Question: Is there any way to add locally stored (in a file) 'TVirtualStringTree' to another as a subtree under a specific node?

In the example, I used the 'TTreeView' for the sake of speed, but I need to use the 'TVirtualStringTree'. I tried to find something about this method.
'''
{ TBaseVirtualTree.AddFromStream Method
Adds the content from the given stream to the given node. }
procedure AddFromStream(Stream: TStream; TargetNode: PVirtualNode);
{ Description
AddFromStream restores the subtree stored in Stream and adds it to
TargetNode. The content of the stream must have been saved previously with
SaveToStream. }
'''
Which is perfect for the situation, because i need to add a previously saved tree to a specific node (the selected one in the example). But I can't find anything on the web about it or an example of it in action. So how can I restore a saved tree (all of its contents) as a subtree under the selected node?
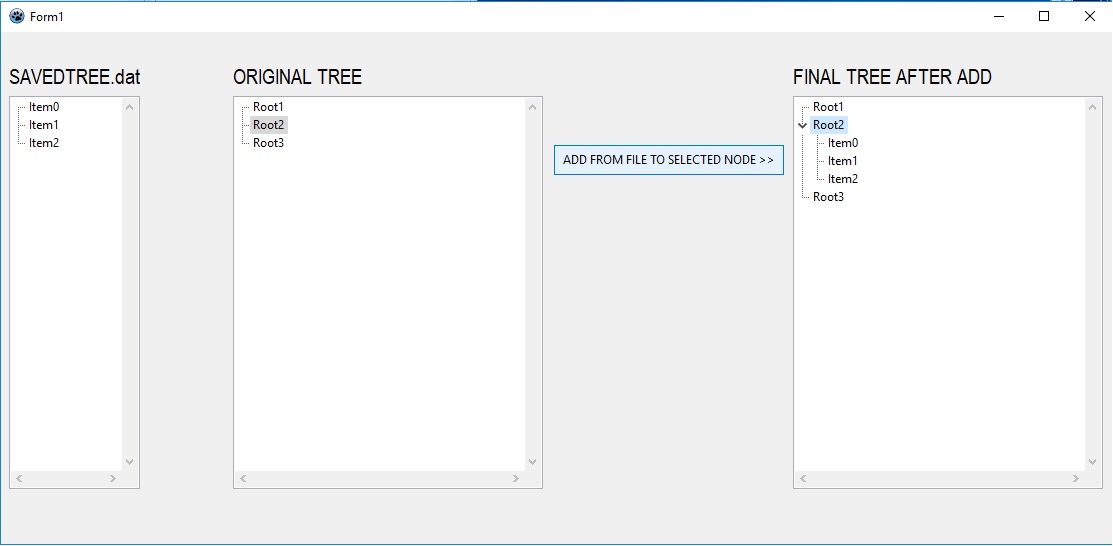
Answer: For storing a particular node and its children of a virtual tree to file, you must use the method 'SaveToStream' which, unlike 'SaveToFile' accepts an optional parameter for the source node:
'''
procedure SaveNodeToFile(ATree: TBaseVirtualTree; ANode: PVirtualNode;
AFileName: String);
var
stream: TFileStream;
begin
stream := TFileStream.Create(AFileName, fmCreate);
try
ATree.SaveToStream(stream, ANode);
finally
stream.Free;
end;
end;
'''
Since the virtual tree does not know anything about the data you must provide a method how to write the data assigned to each node. The tree offers the event 'OnSaveNode' for this purpose. Here I assume that the node has data in a record containing a string "Caption" (or course, you must adapt this to your needs):
'''
type
PTreeData = ^TTreeData;
TTreeData = record
Caption: String;
end;
procedure TForm1.VirtualStringTree1SaveNode(Sender: TBaseVirtualTree;
ANode: PVirtualNode; Stream: TStream);
var
data: PTreeData;
n: Integer;
begin
// Get pointer to the node's data
data := Sender.GetNodeData(ANode);
// Write the length of the string (in characters)
n := Length(data^.Caption);
Stream.WriteDWord(n);
if n > 0 then
// write the string characters
Stream.Write(data^.Caption[1], Length(data^.Caption) * SizeOf(char));
end;
'''
In order to read the file back to a node of another tree, the method 'AddFromStream' that you already mentioned is perfect:
'''
procedure LoadNodeFromFile(ATree: TBaseVirtualTree; ANode: PVirtualNode; AFileName: String);
var
stream: TFileStream;
begin
stream := TFileStream.Create(AFileName, fmOpenRead);
try
ATree.AddFromStream(stream, ANode);
finally
stream.Free;
end;
end;
'''
Again, you need to tell the tree how to get the data assigned to each node - the handler for the event 'OnLoadNode' must be the exact opposite of the 'OnSaveNode' event:
'''
procedure TForm1.VirtualStringTree2LoadNode(Sender: TBaseVirtualTree; Node: PVirtualNode;
Stream: TStream);
var
data: PTreeData;
n: DWord;
begin
// Get pointer to the node's data
data := Sender.GetNodeData(Node);
// Read the string length (in characters)
n := Stream.ReadDWord;
if n > 0 then begin
// Set the length of the string
SetLength(data^.Caption, n);
if n > 0 then
// Read the string's characters
Stream.Read(data^.Caption[1], n * SizeOf(char));
end;
end;
'''